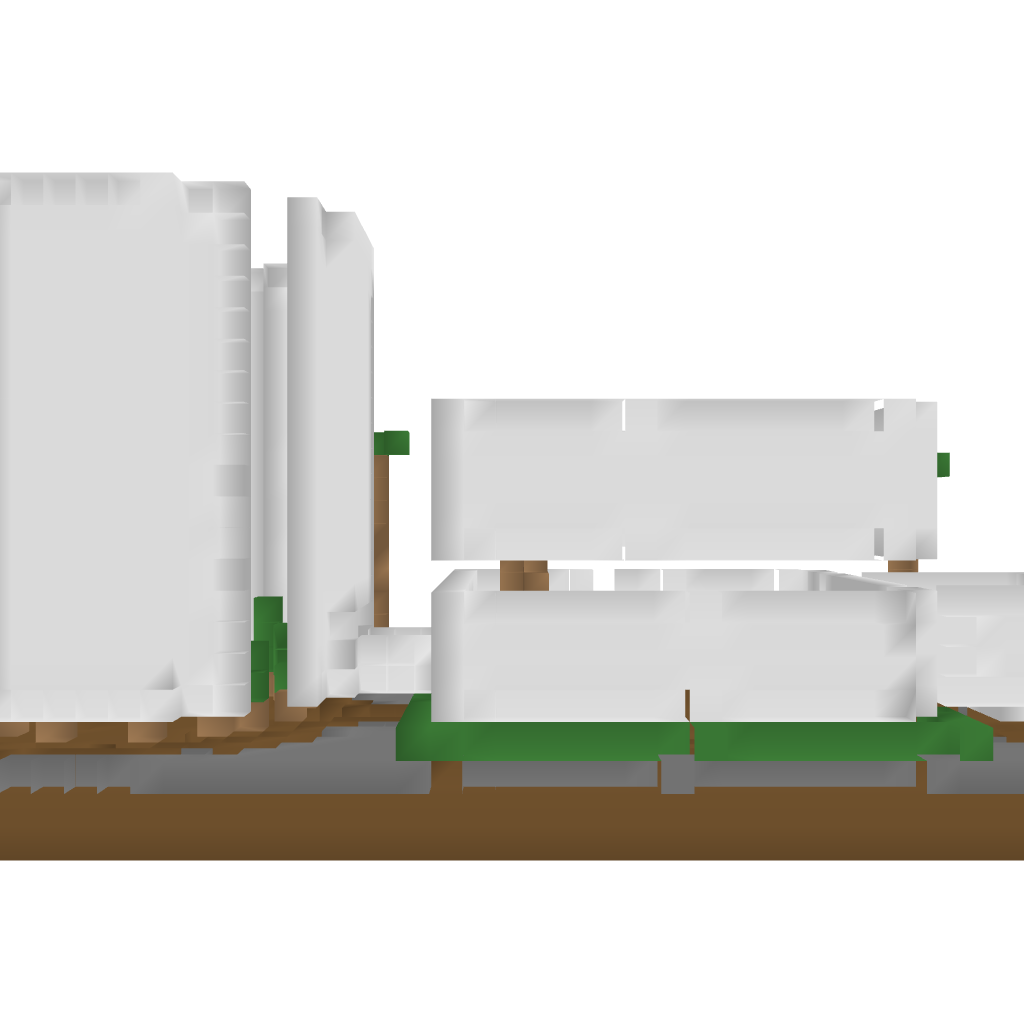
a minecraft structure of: The Maymont Home bad low quality